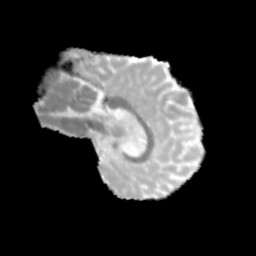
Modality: MD
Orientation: sagittal
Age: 11
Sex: male
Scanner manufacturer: siemens
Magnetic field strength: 3 T
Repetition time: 3.8 s
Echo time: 0.07 s